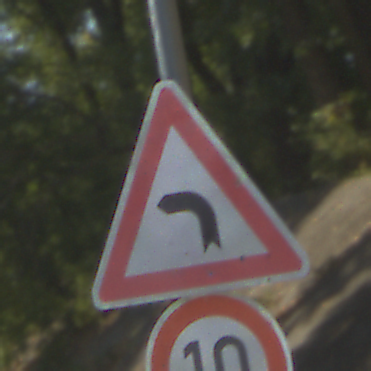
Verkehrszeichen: KurveLinks
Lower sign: Geschwindigkeit10
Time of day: MorningAfternoon
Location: Outdoor (Nature)
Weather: PartlyCloudy
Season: NotSpecified
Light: Natural